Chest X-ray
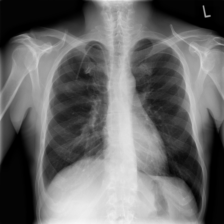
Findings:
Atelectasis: negative
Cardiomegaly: negative
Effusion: positive
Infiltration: negative
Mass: negative
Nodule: positive
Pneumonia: negative
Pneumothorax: negative
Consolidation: negative
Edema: negative
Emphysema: negative
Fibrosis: negative
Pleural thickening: negative
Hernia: negative